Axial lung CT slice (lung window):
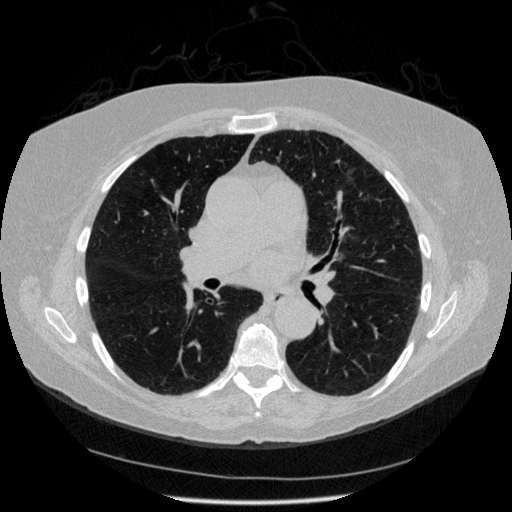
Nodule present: no